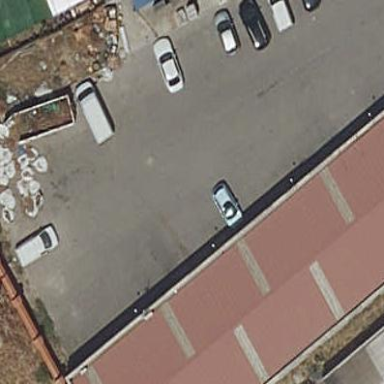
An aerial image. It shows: Parking area with surface.